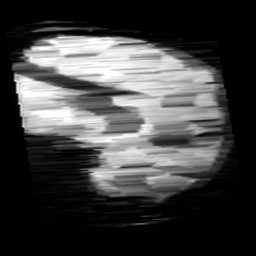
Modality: minIP
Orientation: sagittal
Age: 13
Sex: male
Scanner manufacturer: siemens
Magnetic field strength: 3 T
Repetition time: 0.027 s
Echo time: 0.02 s